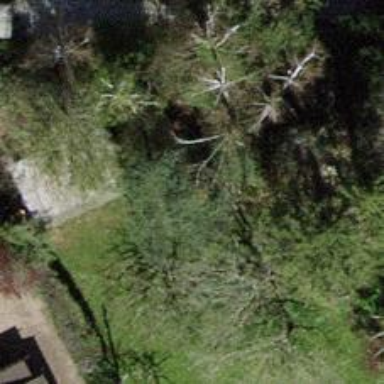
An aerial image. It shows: Single tag "natural: tree."